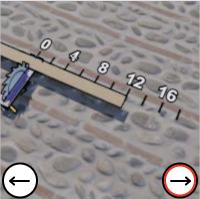
Task: length
Answer: 12
First scale value: 4.0